Field crop: maize
Growth stage: 2
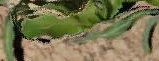
Species: maize